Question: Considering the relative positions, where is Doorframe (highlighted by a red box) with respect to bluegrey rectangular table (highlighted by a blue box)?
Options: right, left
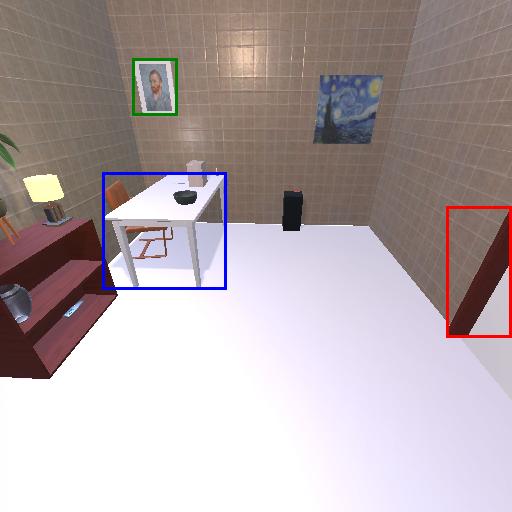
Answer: right